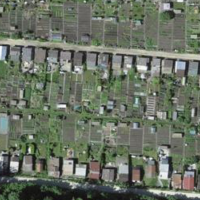
EUNIS habitat code: 53
Species observed at this site:
Urtica dioica
Portulaca oleracea